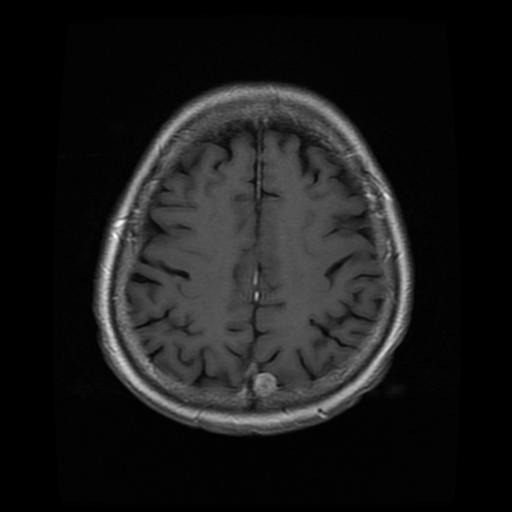
Label: meningioma